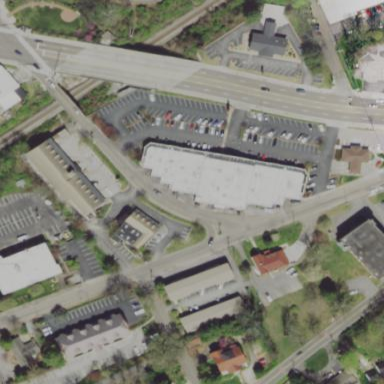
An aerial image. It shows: Retail area.